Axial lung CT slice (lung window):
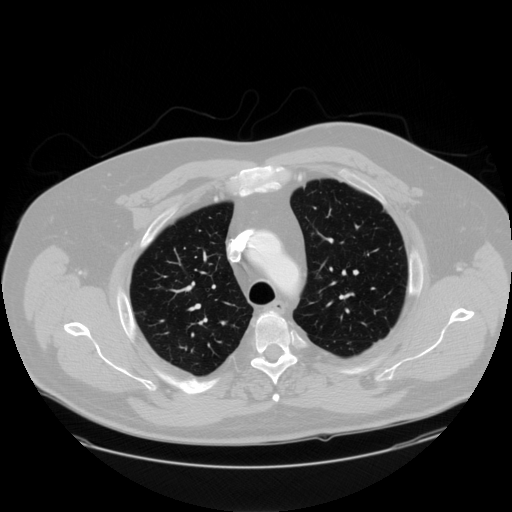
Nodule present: no